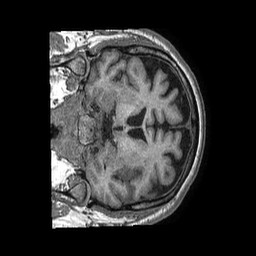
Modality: T1w
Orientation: coronal
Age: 52
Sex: male
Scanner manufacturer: philips
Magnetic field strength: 1.5 T
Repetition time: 0.007527 s
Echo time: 0.003427 s